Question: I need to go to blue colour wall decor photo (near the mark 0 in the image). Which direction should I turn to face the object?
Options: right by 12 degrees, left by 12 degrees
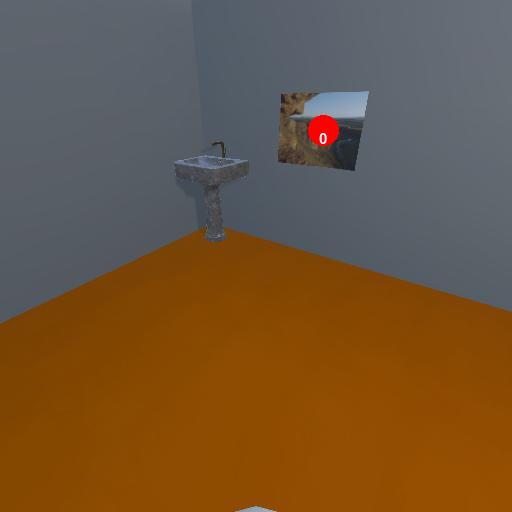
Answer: right by 12 degrees